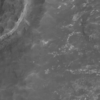
Label: not_dusty